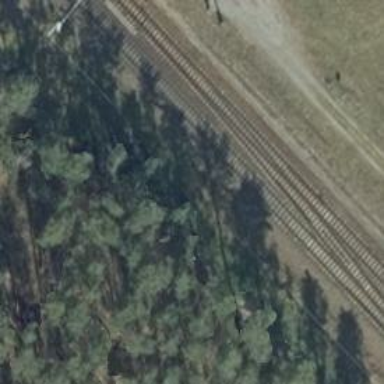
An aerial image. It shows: Railway track with contact line for electrification.